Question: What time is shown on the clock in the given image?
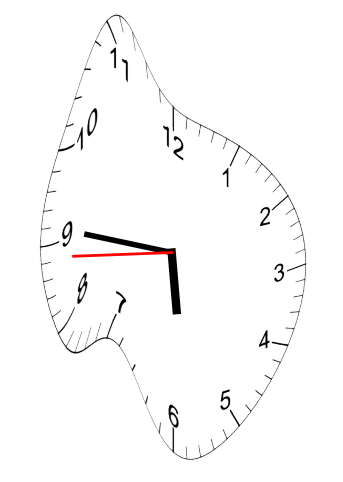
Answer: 05:45:44